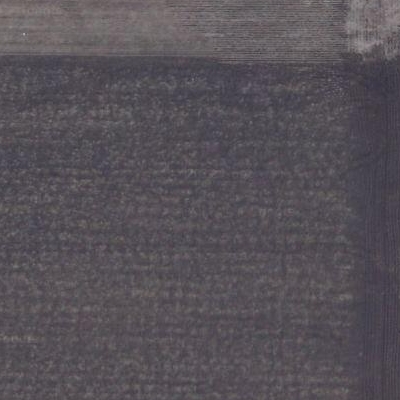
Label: Field